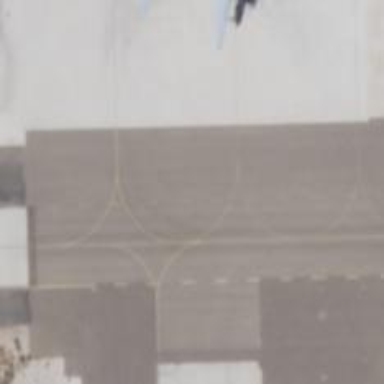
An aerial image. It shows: Image of taxiway at airport.